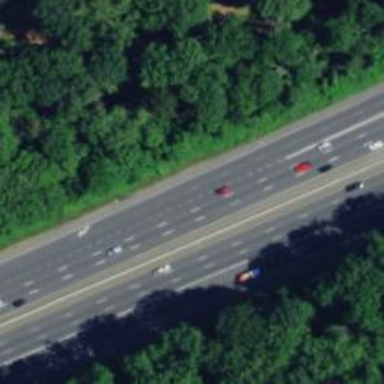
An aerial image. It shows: Motorway.